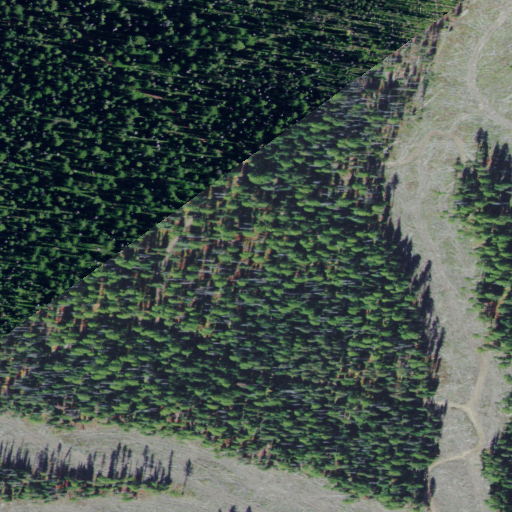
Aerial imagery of gap in Montana named Saint Regis Pass containing evergreen forest, grassland, and shrub